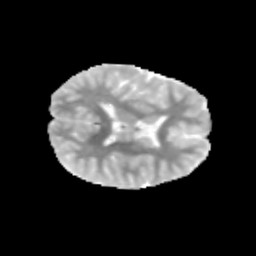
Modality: MD
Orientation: axial
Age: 9
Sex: male
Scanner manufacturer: siemens
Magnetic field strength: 3 T
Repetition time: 3.8 s
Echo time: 0.07 s